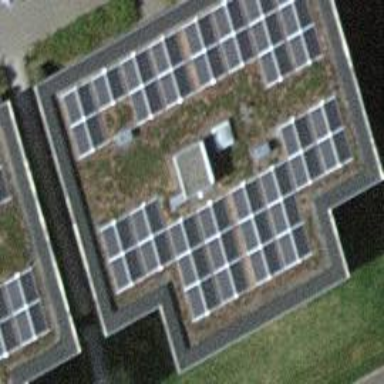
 consisting of solar photovoltaic panels."